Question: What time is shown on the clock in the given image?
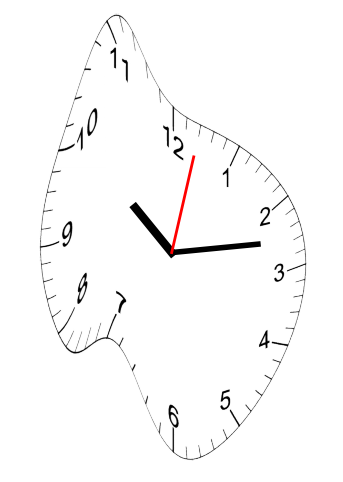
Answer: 10:13:02